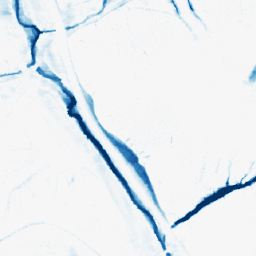
Category: morphological
Decomposition family: morphological_ellipse
Decomposition parameters: operation: closing
width: 10
height: 20
Upsampling method: nearest
Upsampling parameters: scale: 2
Upsampling scale: 2